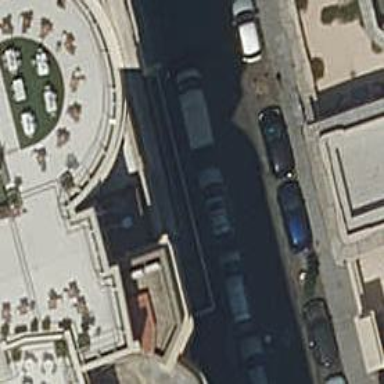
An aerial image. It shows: Theatre.